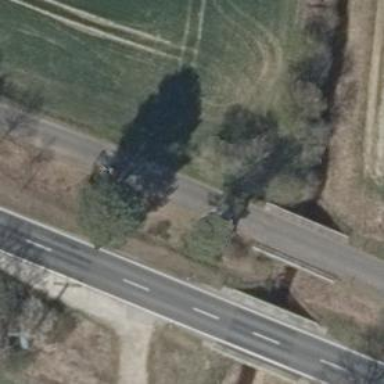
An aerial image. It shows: Unclassified road with bridge.